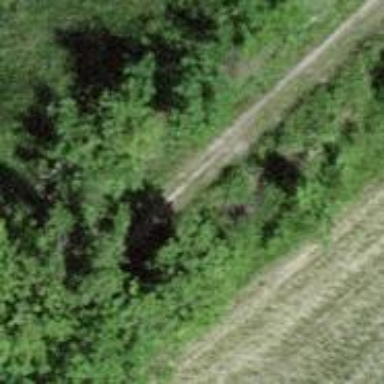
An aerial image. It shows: Grassy path.